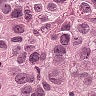
Metastatic tissue present: yes